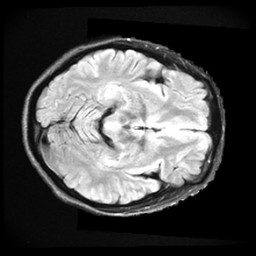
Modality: FLAIR
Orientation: axial
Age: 34
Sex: female
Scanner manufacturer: ge
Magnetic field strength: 3 T
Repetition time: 11 s
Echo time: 0.1497 s